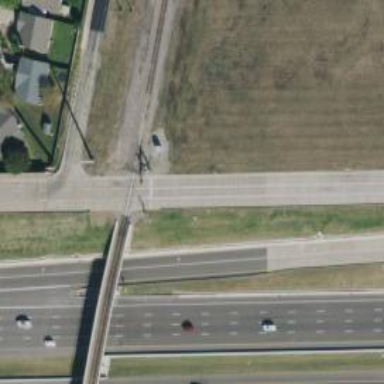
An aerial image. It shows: Secondary road with frontage road.